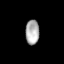
Tissue: lung
Cell type: Epithelial cells
Senescence score: 0.2031
Nuclear area (px): 338
Mean DAPI intensity: 169.873